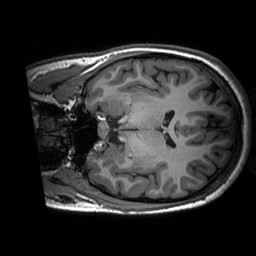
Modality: T1w
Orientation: coronal
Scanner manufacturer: siemens
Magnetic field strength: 3 T
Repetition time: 2.53 s
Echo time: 0.00288 s